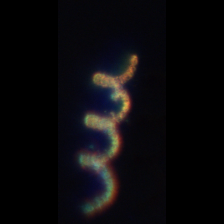
Taxon: Chaetoceros
Group: Diatoms